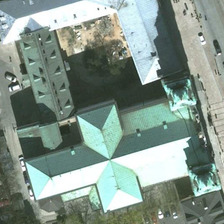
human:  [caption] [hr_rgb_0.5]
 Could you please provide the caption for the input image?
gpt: a church is near a road with several cars .

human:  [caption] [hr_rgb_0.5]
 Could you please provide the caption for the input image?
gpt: a church is near a road with several cars .

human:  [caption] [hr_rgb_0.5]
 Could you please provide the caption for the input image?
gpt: a church is near a road with several cars .

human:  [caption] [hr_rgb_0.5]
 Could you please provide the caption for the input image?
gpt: a church is near a road with several cars .

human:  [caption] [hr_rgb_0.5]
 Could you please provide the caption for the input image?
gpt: a church is near a road with several cars .